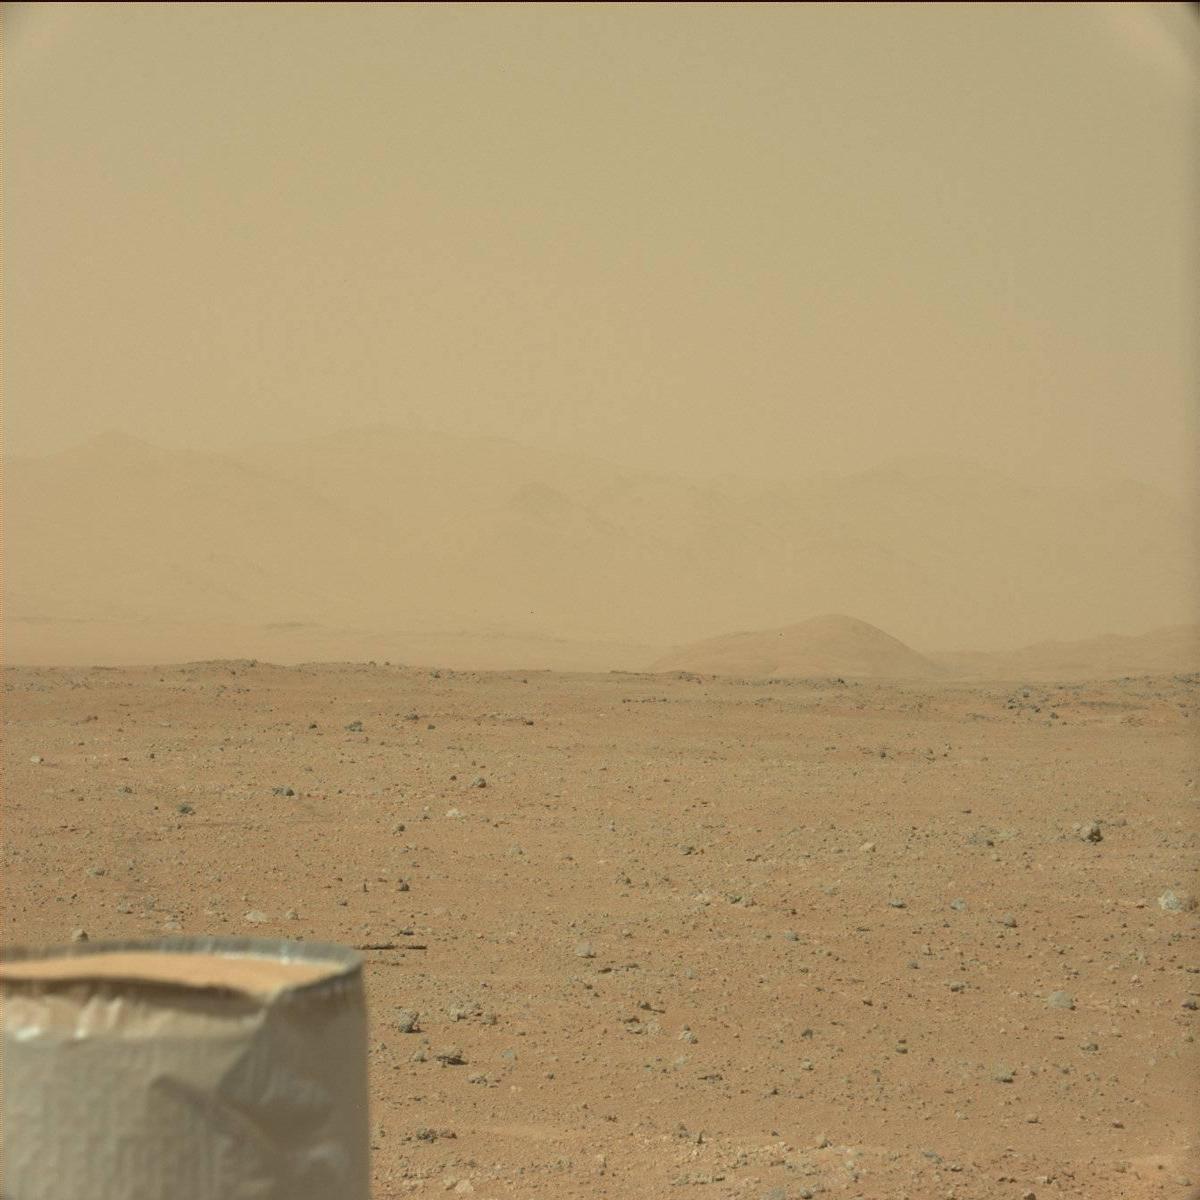
Terrain classes present: Bedrock, Ridge, Rover, Sand / Soil, Sky